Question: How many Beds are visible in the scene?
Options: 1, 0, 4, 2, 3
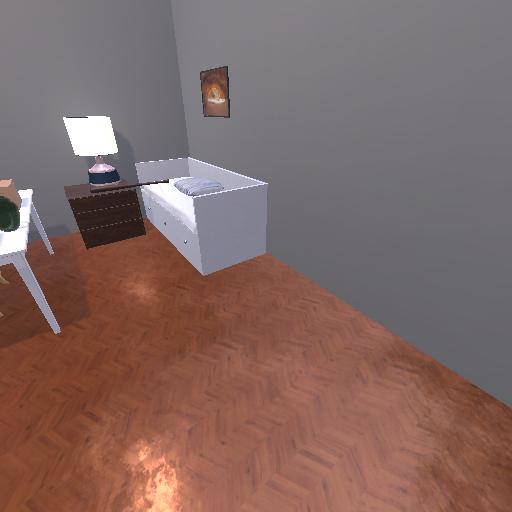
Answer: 1